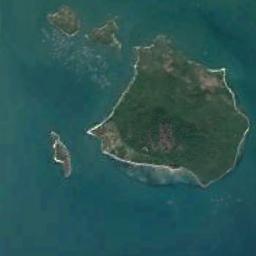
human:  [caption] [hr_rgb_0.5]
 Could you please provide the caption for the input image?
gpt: There is an almost square green island on the blue sea, And there are many small islands of different sizes around it .

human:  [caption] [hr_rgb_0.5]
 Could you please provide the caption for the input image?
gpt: The island is surrounded by water .

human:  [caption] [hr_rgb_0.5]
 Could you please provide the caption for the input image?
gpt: The island on the right is the largest .

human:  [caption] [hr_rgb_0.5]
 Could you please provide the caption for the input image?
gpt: A big island and three small islands have dense vegetation and the waters around the islands is green .

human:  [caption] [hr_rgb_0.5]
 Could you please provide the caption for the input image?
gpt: There are three green islands and a larger one on a green sea .